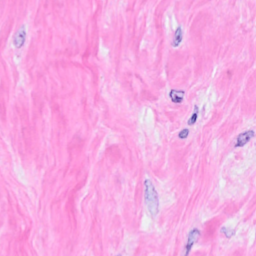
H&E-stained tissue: Breast